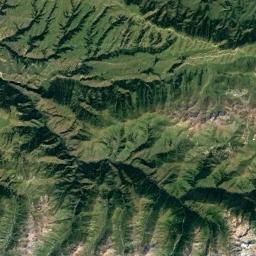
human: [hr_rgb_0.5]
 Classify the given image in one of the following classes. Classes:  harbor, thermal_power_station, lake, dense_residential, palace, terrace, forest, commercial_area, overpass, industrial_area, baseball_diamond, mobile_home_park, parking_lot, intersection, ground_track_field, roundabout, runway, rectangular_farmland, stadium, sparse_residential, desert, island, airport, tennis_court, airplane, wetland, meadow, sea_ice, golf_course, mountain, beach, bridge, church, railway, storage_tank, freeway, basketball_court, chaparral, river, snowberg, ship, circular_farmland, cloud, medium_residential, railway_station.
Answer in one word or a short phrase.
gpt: mountain